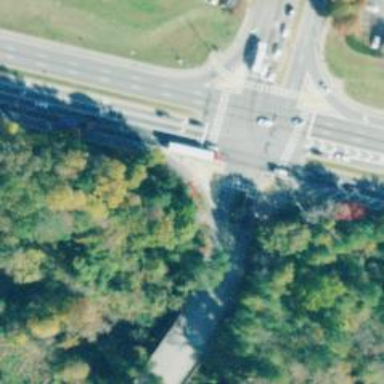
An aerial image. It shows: Trunk link highway.